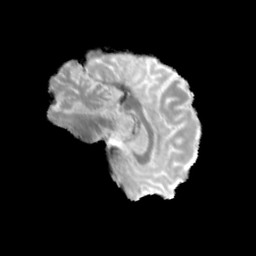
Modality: MD
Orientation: sagittal
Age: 68
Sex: female
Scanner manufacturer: siemens
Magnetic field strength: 3 T
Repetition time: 3.23 s
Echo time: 0.0892 s